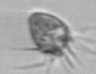
Label: Ciliophora